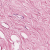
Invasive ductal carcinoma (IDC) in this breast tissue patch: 0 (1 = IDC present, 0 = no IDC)